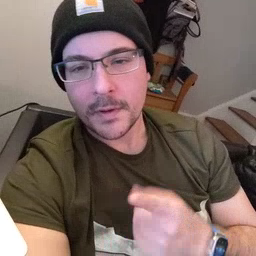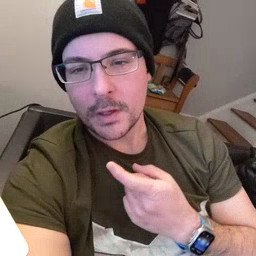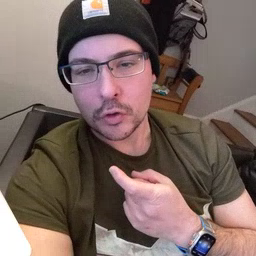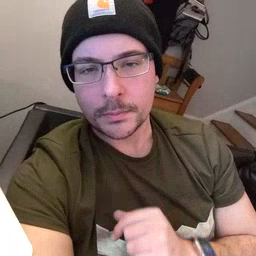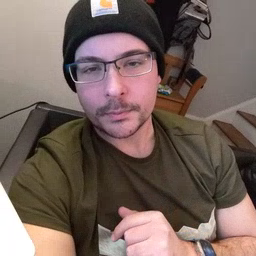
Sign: finger